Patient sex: M
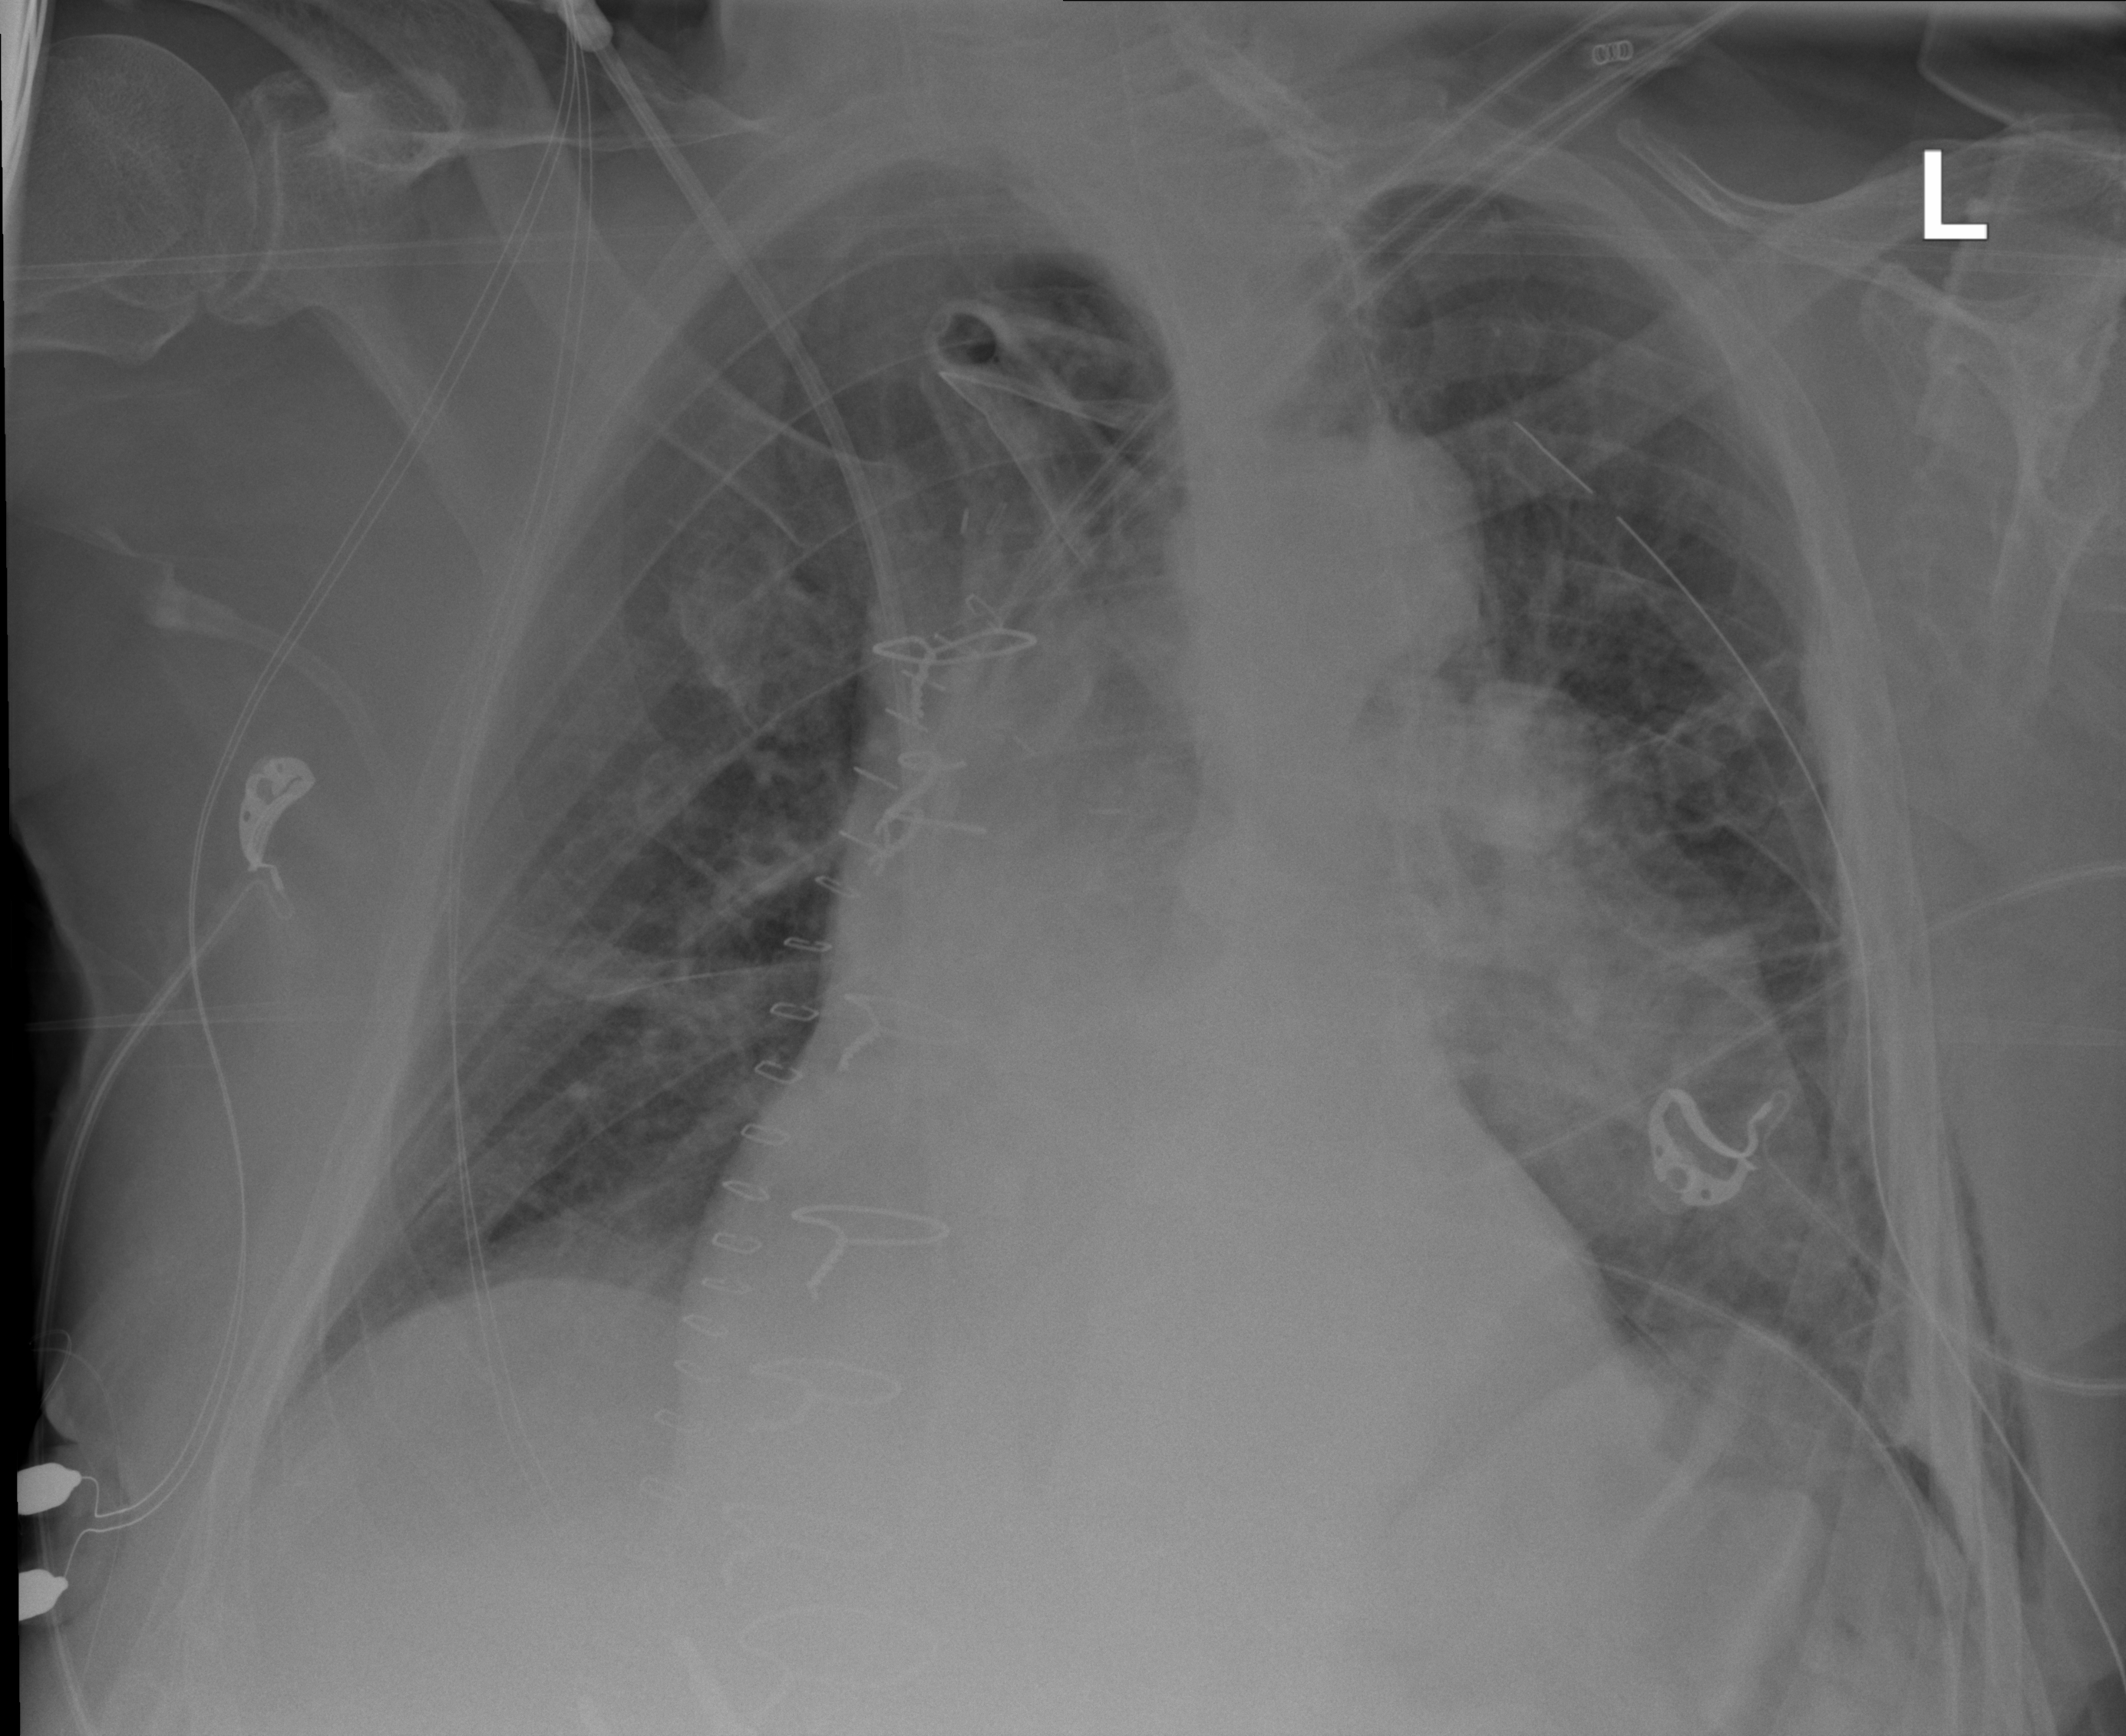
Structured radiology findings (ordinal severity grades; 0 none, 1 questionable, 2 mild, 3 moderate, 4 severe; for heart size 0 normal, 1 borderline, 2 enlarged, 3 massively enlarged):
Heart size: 2
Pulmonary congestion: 2
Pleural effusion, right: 0
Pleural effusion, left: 2
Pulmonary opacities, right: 3
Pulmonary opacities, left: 2
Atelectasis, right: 2
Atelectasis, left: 2